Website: crate-barrel
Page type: store-pickup
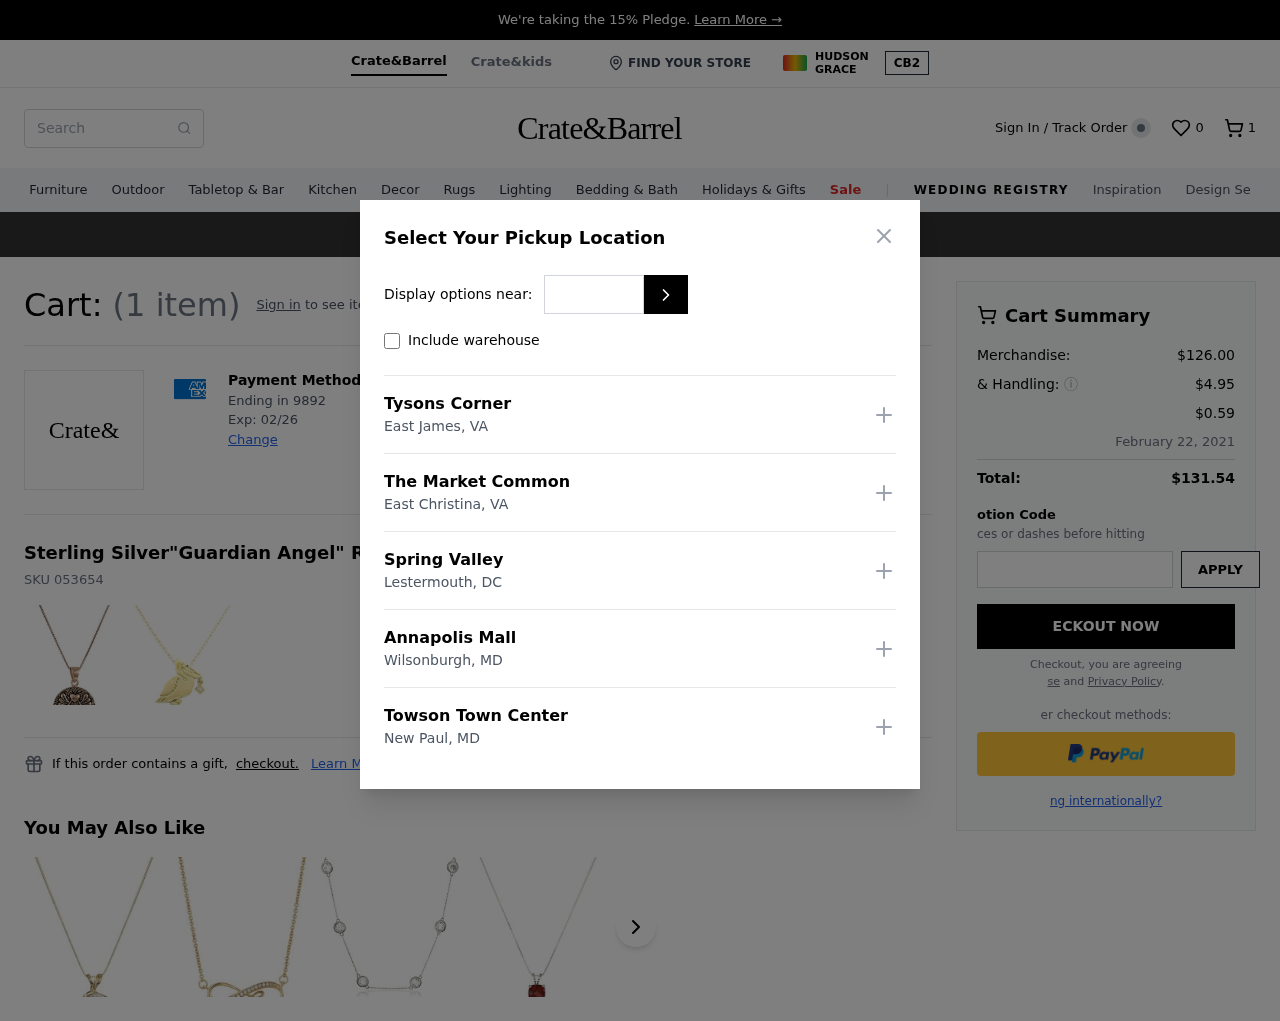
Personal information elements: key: PII_CARD_EXPIRY
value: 02/26
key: PII_CARD_LAST4
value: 9892
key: PII_LOCATION1_CITY
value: East James
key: PII_LOCATION1_NAME
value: Tysons Corner
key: PII_LOCATION1_STATE
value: VA
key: PII_LOCATION2_CITY
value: East Christina
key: PII_LOCATION2_NAME
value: The Market Common
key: PII_LOCATION2_STATE
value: VA
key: PII_LOCATION3_CITY
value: Lestermouth
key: PII_LOCATION3_NAME
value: Spring Valley
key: PII_LOCATION3_STATE
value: DC
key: PII_LOCATION4_CITY
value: Wilsonburgh
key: PII_LOCATION4_NAME
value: Annapolis Mall
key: PII_LOCATION4_STATE
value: MD
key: PII_LOCATION5_CITY
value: New Paul
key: PII_LOCATION5_NAME
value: Towson Town Center
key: PII_LOCATION5_STATE
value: MD
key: PII_POSTCODE
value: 08098
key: PII_STATE_ABBR2
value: MD
Product elements: key: PRODUCT1_NAME
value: Sterling Silver"Guardian Angel" Reversible Angel Pendant Necklace, 18"
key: PRODUCT1_SKU
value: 053654
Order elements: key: ORDER_NUM_ITEMS
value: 1
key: ORDER_NUM_ITEMS
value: (1 item)
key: ORDER_SUBTOTAL
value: $126.00
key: ORDER_SHIPPING_COST
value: $4.95
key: ORDER_SURCHARGE
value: $0.59
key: ORDER_DELIVERY_DATE
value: February 22, 2021
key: ORDER_TOTAL
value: $131.54
Search elements: key: HEADER_SEARCH
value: Search
Other elements: key: WISHLIST_NUM_ITEMS
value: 0